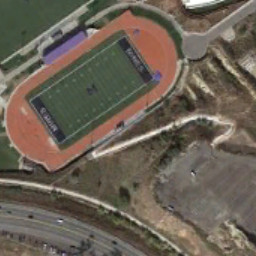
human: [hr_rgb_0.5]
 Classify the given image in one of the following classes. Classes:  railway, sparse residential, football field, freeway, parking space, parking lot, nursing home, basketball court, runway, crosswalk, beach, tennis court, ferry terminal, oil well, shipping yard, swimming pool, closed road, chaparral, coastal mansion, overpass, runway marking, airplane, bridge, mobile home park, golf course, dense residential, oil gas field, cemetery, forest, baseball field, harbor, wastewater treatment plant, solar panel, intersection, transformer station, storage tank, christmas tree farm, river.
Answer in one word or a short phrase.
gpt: football field